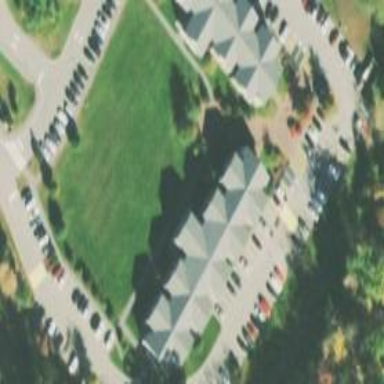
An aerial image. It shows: Dormitory building.